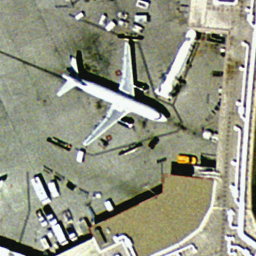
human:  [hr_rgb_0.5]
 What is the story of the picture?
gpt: airplane